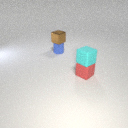
small red rubber cube to the right of small blue rubber cylinder